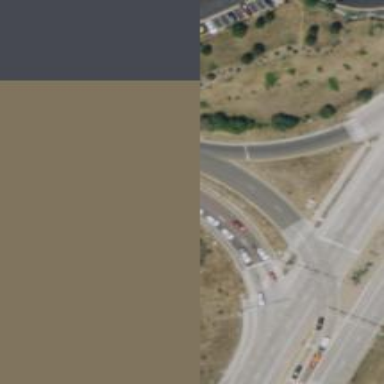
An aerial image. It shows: Trunk link road with asphalt surface.